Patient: sex M, age 66
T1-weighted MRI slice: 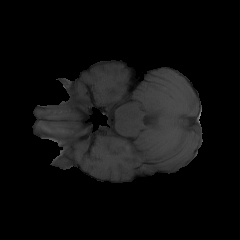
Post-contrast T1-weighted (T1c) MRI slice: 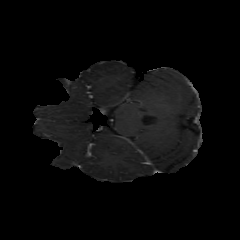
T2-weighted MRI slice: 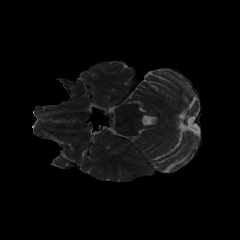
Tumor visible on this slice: no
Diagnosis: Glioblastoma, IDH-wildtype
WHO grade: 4